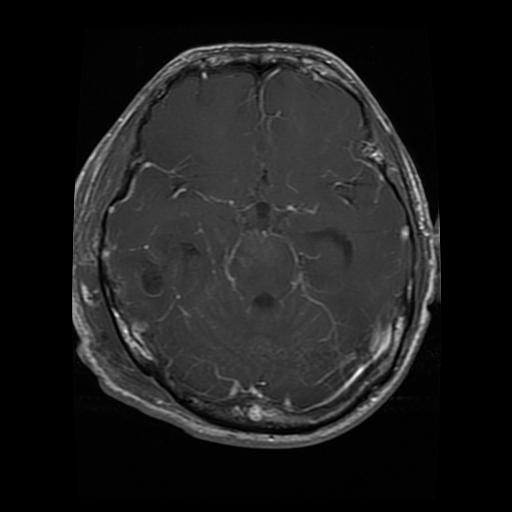
Label: glioma